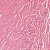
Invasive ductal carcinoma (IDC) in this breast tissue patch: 0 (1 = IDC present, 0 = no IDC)